Question: I have the following core data relationship set up in my model.
Category -> Product -> CartProduct <<- Cart (See picture below).

But I have a hard time figuring out how to establish these relationships (in code). I have made 2 Objective-C Categories, with the names: CartProduct+Product & Cart+CartProduct.
CartProduct+Product contains the following code - this method is called, when the user pushes the "add to cart" button.
'''
+ (CartProduct *)addProductToCartProducts:(Product *)theProduct inManagedObjectContext:(NSManagedObjectContext *)context {
CartProduct *cartProduct = nil;
NSFetchRequest *request = [NSFetchRequest fetchRequestWithEntityName:@"CartProduct"];
NSSortDescriptor *sortDescriptor = [NSSortDescriptor sortDescriptorWithKey:@"products" ascending:YES];
request.sortDescriptors = [NSArray arrayWithObject:sortDescriptor];
NSError *error = nil;
NSArray *cartProducts = [context executeFetchRequest:request error:&error];
if (!cartProducts || ([cartProducts count] > 1)) {
// handle error
} else if (![cartProducts count]) {
cartProduct = [NSEntityDescription insertNewObjectForEntityForName:@"CartProduct"
inManagedObjectContext:context];
/*This method is called from an background context, to prevent context conflicting, get nsmangedobject by its id, which is threadSafe. */
NSManagedObjectID *retID = [theProduct objectID];
//Setup One-One relationship from Product to CartProduct
cartProduct.product = (Product *) [context objectWithID:retID];
/*Call method from class Cart+CartProduct to establish to-many relationship from Cart to CartProduct.*/
[Cart addCartProductToCart:cartProduct inManagedObjectContext:context];
} else {
cartProduct = [cartProducts lastObject];
}
return cartProduct;
'''
}
Cart+CartProduct contains the following code:
'''
+ (Cart *)addCartProductToCart:(CartProduct *)theCartProduct inManagedObjectContext:(NSManagedObjectContext *)context {
Cart *cart = nil;
NSFetchRequest *request = [NSFetchRequest fetchRequestWithEntityName:@"CartProduct"];
NSSortDescriptor *sortDescriptor = [NSSortDescriptor sortDescriptorWithKey:@"productsInCart" ascending:YES];
request.sortDescriptors = [NSArray arrayWithObject:sortDescriptor];
NSError *error = nil;
NSArray *cartProducts = [context executeFetchRequest:request error:&error];
if (!cartProducts || ([cartProducts count] > 1)) {
// handle error
} else if (![cartProducts count]) {
cart = [NSEntityDescription insertNewObjectForEntityForName:@"Cart"
inManagedObjectContext:context];
[cart addProductsInCartObject:theCartProduct];
} else {
cart = [cartProducts lastObject];
}
return cart;
'''
}
Now I want to view, the objects the user has added to his Cart, I therefore fetch from the Cart entity. But I can't figure out if the I have "connected" the relationships correct? and how to fetch the products in the cart, so I can show the products. (which is in a one-many relationship with CartProduct).
So my question is:
1. Is the relationship established correct?
2. How do I manage to fetch the products which is added to the cart?
<URL>
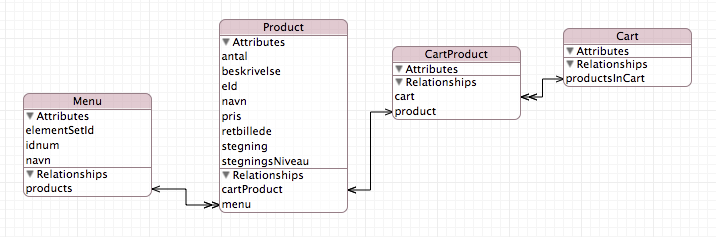
Answer: Your relationships seem mostly correct, though I think you do not even need the CartProduct entity. Core Data can handle many-to-many relationships behind the scenes. You can just have Cart have a relationship "products" and Product have the inverse relationship "inCarts". A Cart can have many Products and a Product can be in many Carts.
But anyway, you can keep it as is. The only problem is that Product's relationship "cartProduct" should be to-many (and therefore should be named "cartProducts". That is, if you want it to be possible that a product is in more than one cart. Also, be sure you have all your inverse relationships correctly defined.
Your code looks all wrong to me. It's way too complicated for achieving what you're trying to do. Core Data makes it simple. It looks like you are trying to create a new Cart and add the Product to it. You shouldn't need to do any fetching to do this. It seems like maybe you are thinking like a database. With Core Data, you do not think about modifying tables, you think about setting pointers between objects. I would do it this way:
'''
+ (Cart *)startNewCartWithProduct:(Product *)product inManagedObjectContext:(NSManagedObjectContext *)context {
Cart *cart = [NSEntityDescription insertNewObjectForEntityForName:@"Cart" inManagedObjectContext:context];
CartProduct *cartProduct = [NSEntityDescription insertNewObjectForEntityForName:@"CartProduct" inManagedObjectContext:context];
// with correct inverse relationships, automatically adds cartProduct to cart:
cartProduct.cart = cart;
cartProduct.product = product;
return cart;
}
'''
Now for your question #2. To get the products in a cart, use code like this:
'''
+ (NSSet *)productsInCart:(Cart *)cart {
NSMutableSet *result = [NSMutableSet setWithCapacity:[cart.productsInCart size]];
for (CartProduct *cartProduct in cart.productsInCart)
[result addObject:cartProduct.product];
return result;
}
'''
Ha det bra!